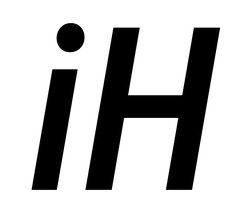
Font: Roboto-Italic_Condensed_Medium_Italic